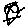
Label: bird